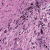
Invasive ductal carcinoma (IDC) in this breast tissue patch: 1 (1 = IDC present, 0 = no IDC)